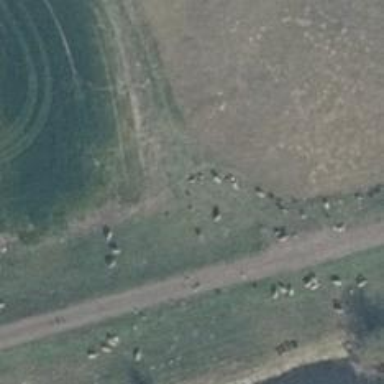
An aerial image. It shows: Grassy path.